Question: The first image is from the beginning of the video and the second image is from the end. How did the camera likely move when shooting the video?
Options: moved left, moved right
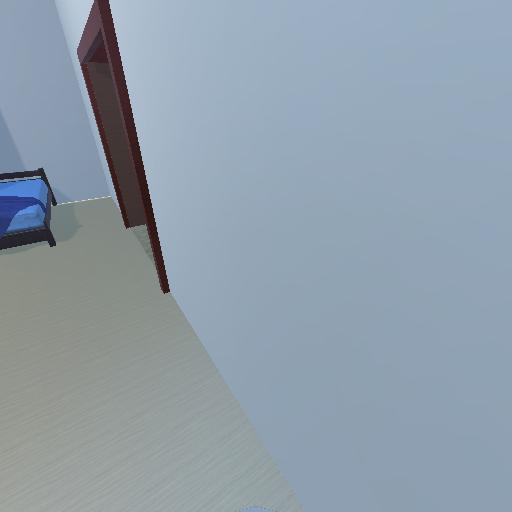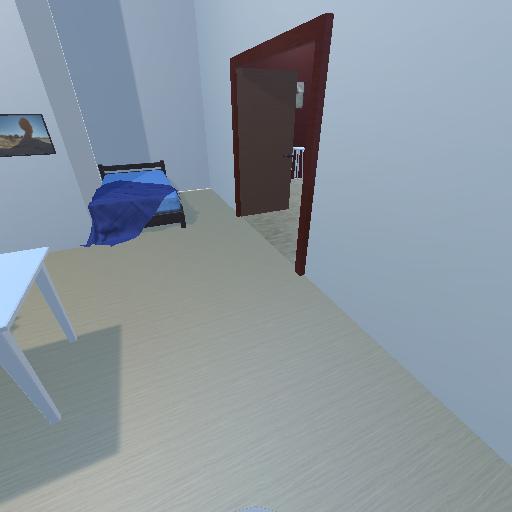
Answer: moved left